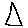
Label: triangle